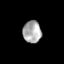
Tissue: skin
Cell type: Epithelial cells
Senescence score: 0.182
Nuclear area (px): 397
Mean DAPI intensity: 171.154